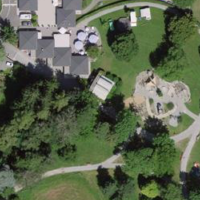
EUNIS habitat code: 41
Species observed at this site:
Sciurus vulgaris
Linaria vulgaris